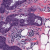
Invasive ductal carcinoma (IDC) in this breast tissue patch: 1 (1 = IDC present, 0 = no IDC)